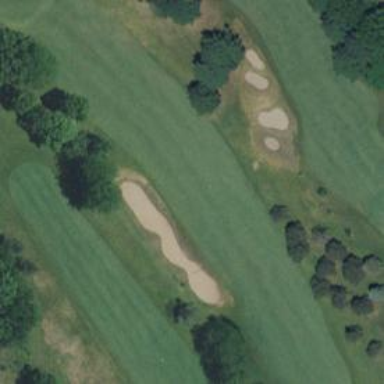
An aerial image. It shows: Golf hole.